Question: When I run the example feature shown on the <URL> the output isn't quite as I'd hoped: The Given, When and Then output messages are printed once in grey, once in colour. Also strange characters are printed at the start of each coloured line.
screenshot:

When I run a feature that uses Selenium, in addition to the above I get the message: No handlers could be found for logger "selenium.webdriver.remote.remote_connection"
Any thoughts welcome
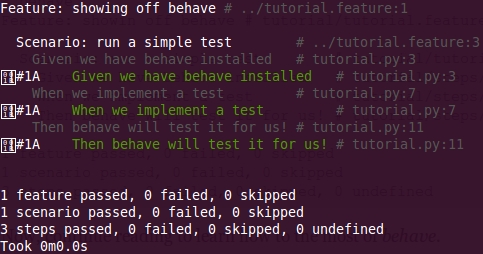
Answer: Looks like it's trying to colour the output, but something isn't working (or enabled?). Try running 'python -m behave -c'
From configuration.py: (describing the '-c' flag)
'''
(('-c', '--no-color'), dict(action='store_false', dest='color',
help="Disable the use of ANSI color escapes.")),
'''
Screenshot:

If you'd like colouring to work, I suggest reading <URL>
You could try modifying the 'ehave
ormatternsi_escapes.py' file with the correct ANSI escapes for your terminal - try using the list of escapes on <URL>